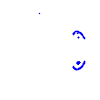
Particle: pion